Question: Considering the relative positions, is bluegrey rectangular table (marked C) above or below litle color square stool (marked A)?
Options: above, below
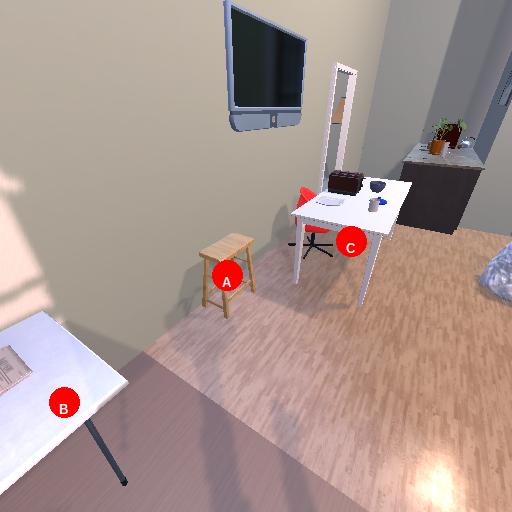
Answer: above